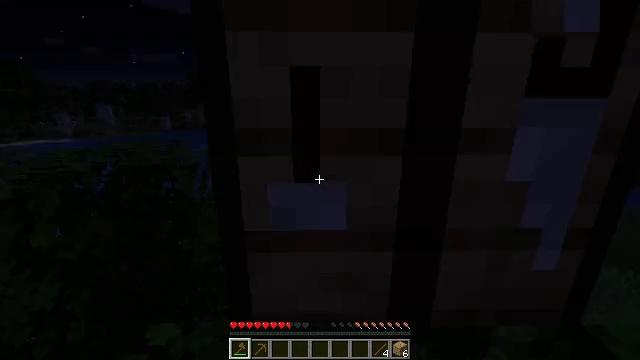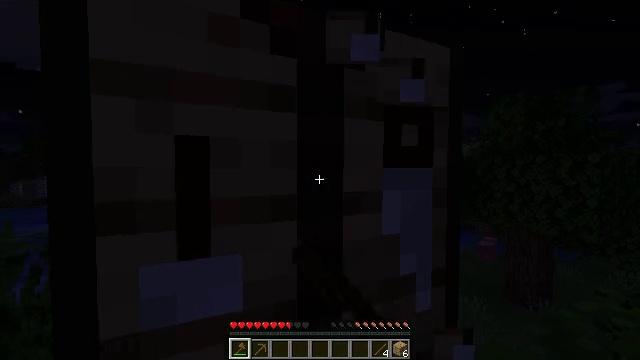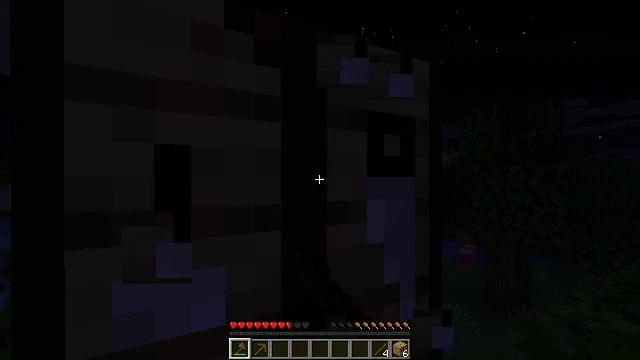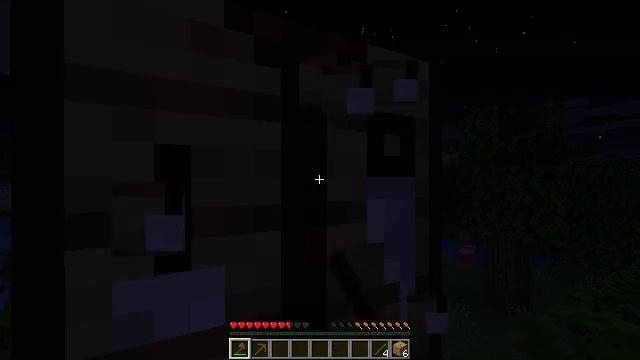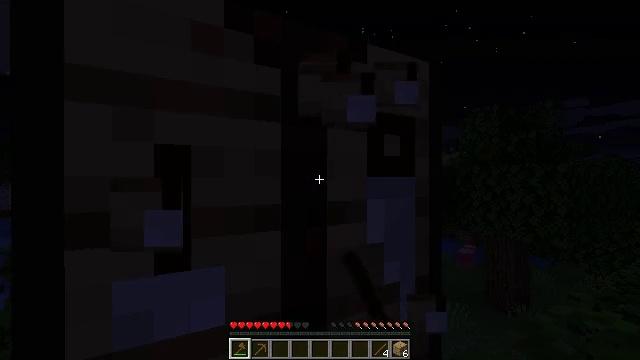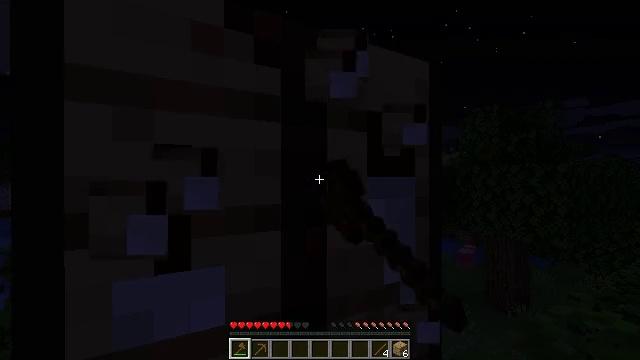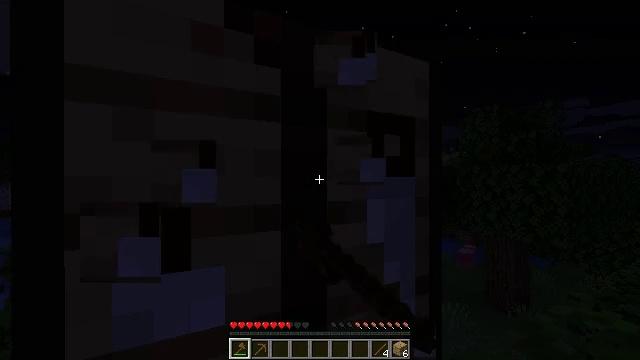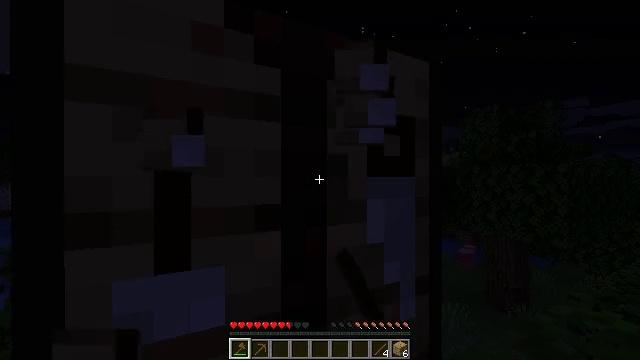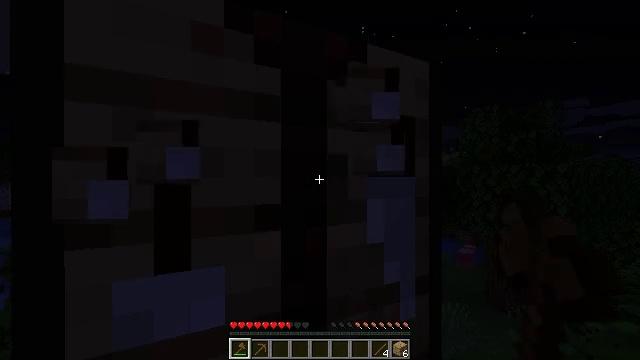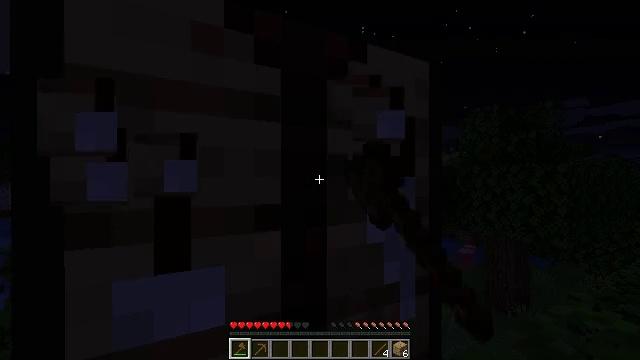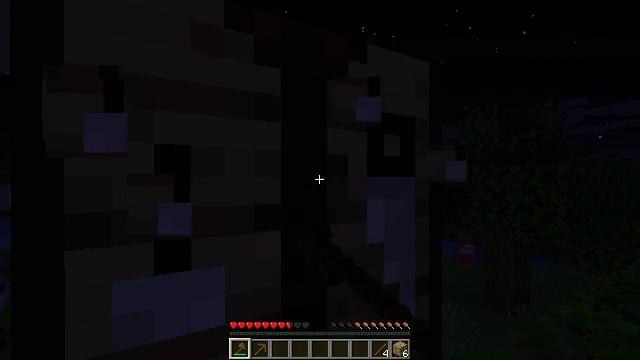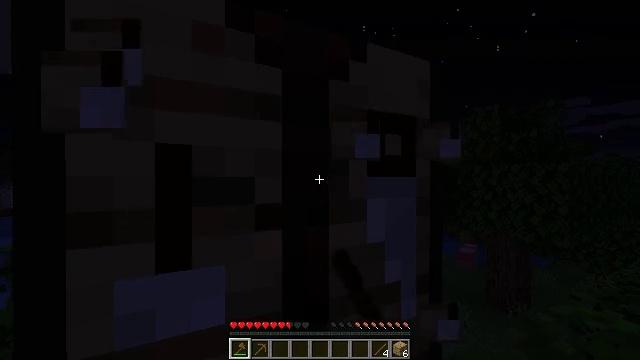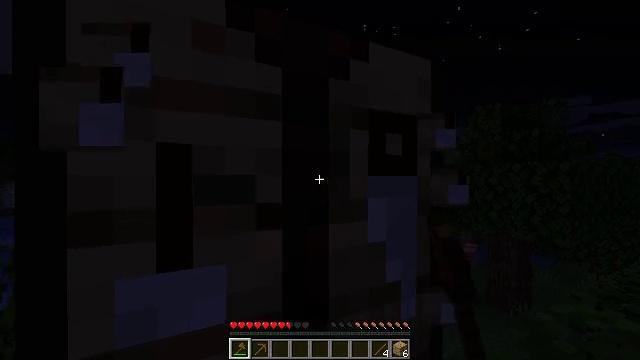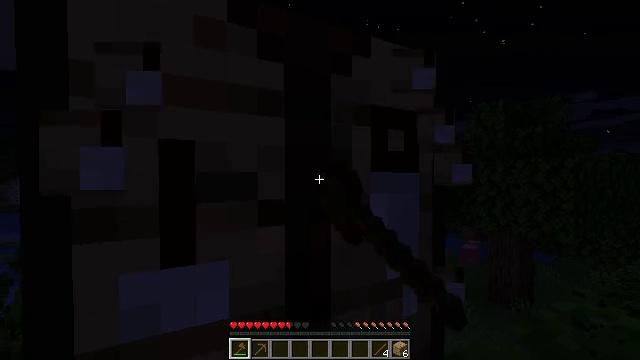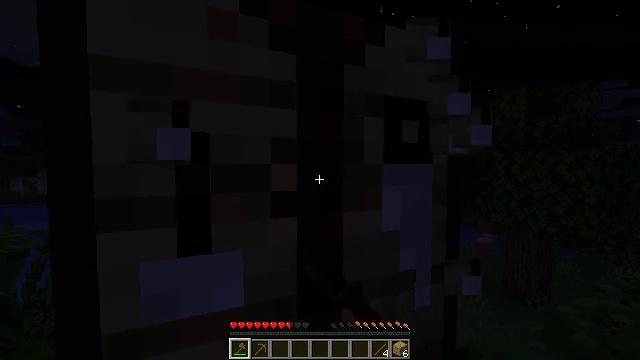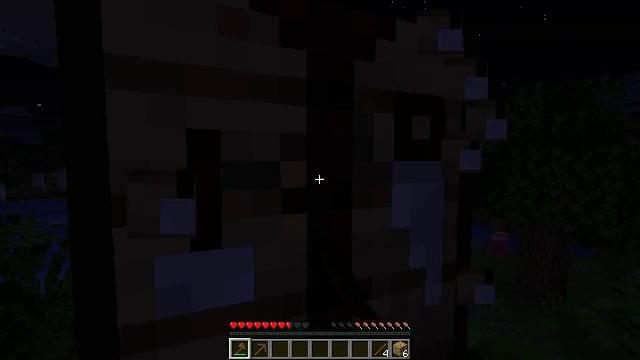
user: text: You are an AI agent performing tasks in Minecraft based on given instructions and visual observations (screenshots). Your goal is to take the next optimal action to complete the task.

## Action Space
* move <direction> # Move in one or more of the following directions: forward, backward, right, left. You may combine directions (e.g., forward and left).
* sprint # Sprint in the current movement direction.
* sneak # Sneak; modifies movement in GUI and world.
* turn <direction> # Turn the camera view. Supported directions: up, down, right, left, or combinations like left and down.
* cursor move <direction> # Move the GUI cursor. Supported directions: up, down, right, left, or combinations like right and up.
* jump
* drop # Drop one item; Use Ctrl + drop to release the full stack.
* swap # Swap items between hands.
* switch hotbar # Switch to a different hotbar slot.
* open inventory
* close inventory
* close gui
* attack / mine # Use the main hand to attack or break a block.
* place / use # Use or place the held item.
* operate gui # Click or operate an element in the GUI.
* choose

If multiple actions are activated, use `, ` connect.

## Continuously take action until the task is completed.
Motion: motion action
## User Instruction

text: Mine oak leaves.
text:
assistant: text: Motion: turn right and up, attack / mine
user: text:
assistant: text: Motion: turn right and up, attack / mine
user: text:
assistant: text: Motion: attack / mine
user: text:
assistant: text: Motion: attack / mine
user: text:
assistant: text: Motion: attack / mine
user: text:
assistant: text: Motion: attack / mine
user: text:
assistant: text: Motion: attack / mine
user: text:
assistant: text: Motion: attack / mine
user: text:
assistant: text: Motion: attack / mine
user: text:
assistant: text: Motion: attack / mine
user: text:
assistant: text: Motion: attack / mine
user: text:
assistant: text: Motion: attack / mine
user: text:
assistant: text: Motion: attack / mine
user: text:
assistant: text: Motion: turn left and down, attack / mine
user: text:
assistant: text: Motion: turn left, attack / mine
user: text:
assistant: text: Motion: attack / mine
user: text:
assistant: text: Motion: attack / mine
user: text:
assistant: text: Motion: attack / mine
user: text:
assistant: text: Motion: attack / mine
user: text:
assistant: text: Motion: attack / mine
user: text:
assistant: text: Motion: attack / mine
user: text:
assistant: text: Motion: attack / mine
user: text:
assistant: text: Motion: attack / mine
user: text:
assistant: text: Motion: attack / mine
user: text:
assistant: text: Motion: attack / mine
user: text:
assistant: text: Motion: attack / mine
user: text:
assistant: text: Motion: attack / mine
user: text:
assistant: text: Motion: attack / mine
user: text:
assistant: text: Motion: attack / mine
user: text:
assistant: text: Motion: move right, attack / mine